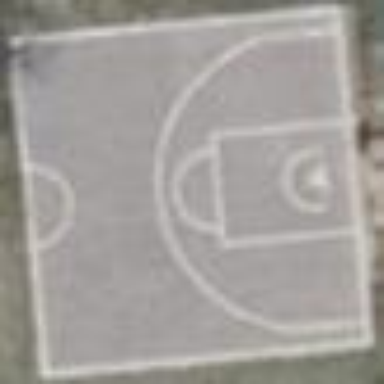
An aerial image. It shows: Basketball court located in leisure land pitch.